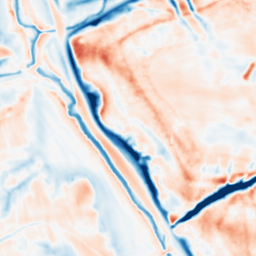
Category: multiscale
Decomposition family: dog_multiscale
Decomposition parameters: sigma_ratio: 1.4
n_scales: 6
base_sigma: 1
Upsampling method: bicubic_16x
Upsampling parameters: scale: 16
Upsampling scale: 16